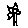
Label: flower